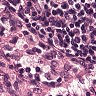
Metastatic tissue present: no